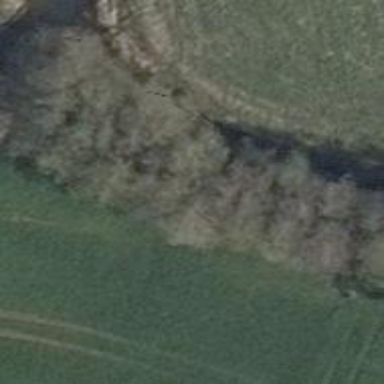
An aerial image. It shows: Row of deciduous broadleaved trees.